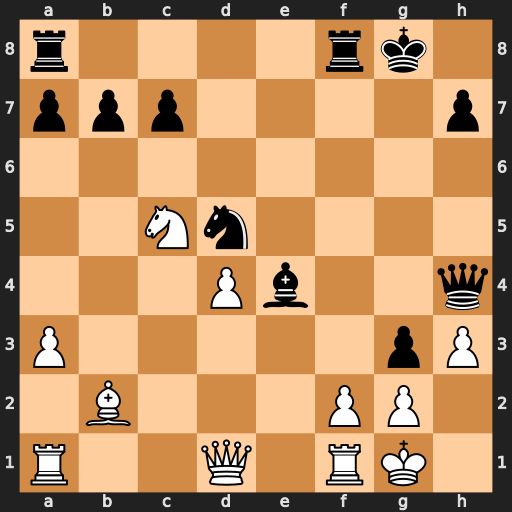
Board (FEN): r4rk1/ppp4p/8/2Nn4/3Pb2q/P5pP/1B3PP1/R2Q1RK1
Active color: w
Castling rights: -
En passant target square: -
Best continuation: fxg3 Rxf1+ Qxf1 Qxg3 Nxe4